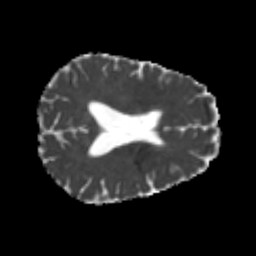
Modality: MD
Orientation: axial
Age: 23
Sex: female
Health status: healthy
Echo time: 0.074 s